Field crop: maize
Growth stage: 2
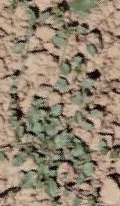
Species: convolvulus